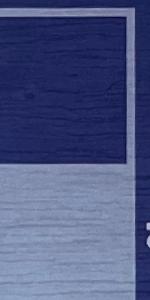
Label: Empty